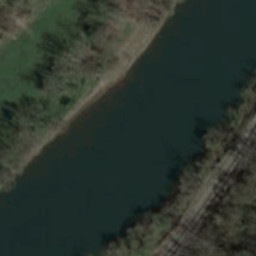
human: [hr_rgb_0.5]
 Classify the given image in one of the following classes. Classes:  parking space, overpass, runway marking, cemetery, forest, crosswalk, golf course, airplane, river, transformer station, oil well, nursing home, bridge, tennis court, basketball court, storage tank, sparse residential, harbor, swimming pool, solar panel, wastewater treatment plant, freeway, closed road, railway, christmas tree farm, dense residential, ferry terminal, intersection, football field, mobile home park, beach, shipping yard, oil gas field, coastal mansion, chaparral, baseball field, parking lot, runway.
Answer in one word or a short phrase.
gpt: river